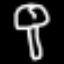
Label: mushroom